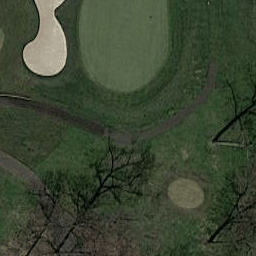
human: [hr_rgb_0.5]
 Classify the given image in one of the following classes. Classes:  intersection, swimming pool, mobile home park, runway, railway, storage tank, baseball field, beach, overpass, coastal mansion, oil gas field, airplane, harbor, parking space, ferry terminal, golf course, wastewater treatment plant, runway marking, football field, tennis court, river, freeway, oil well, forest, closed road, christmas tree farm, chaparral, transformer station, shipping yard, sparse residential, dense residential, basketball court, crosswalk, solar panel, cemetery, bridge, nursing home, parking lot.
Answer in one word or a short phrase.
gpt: golf course